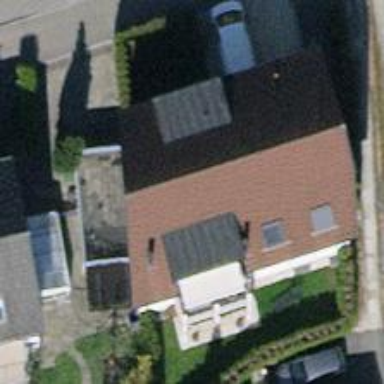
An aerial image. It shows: Building with tile roof.